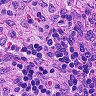
Metastatic tissue present: no